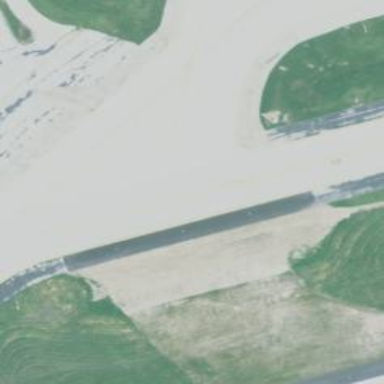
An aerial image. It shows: View of taxiway at the airport.